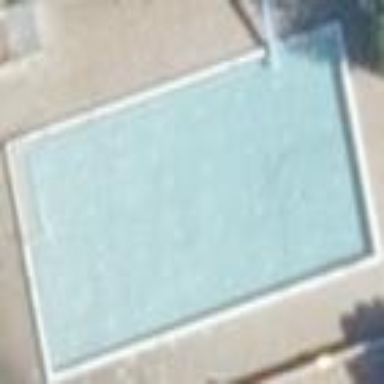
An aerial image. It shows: Outdoor swimming pool designed for inground swimming. Ideal for leisure and sports activities.